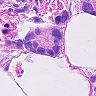
Metastatic tissue present: yes